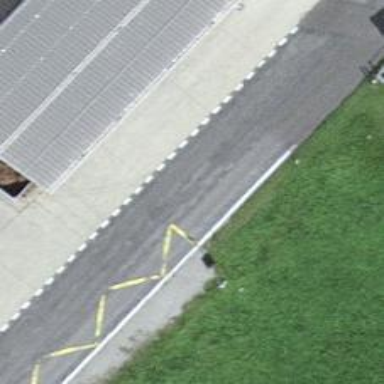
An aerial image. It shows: Platform for public transport on the road.